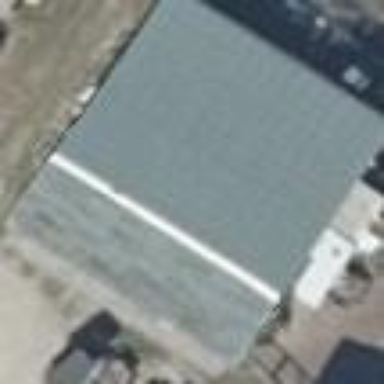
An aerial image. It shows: Gabled building with dark grey roof. The roof orientation is across.